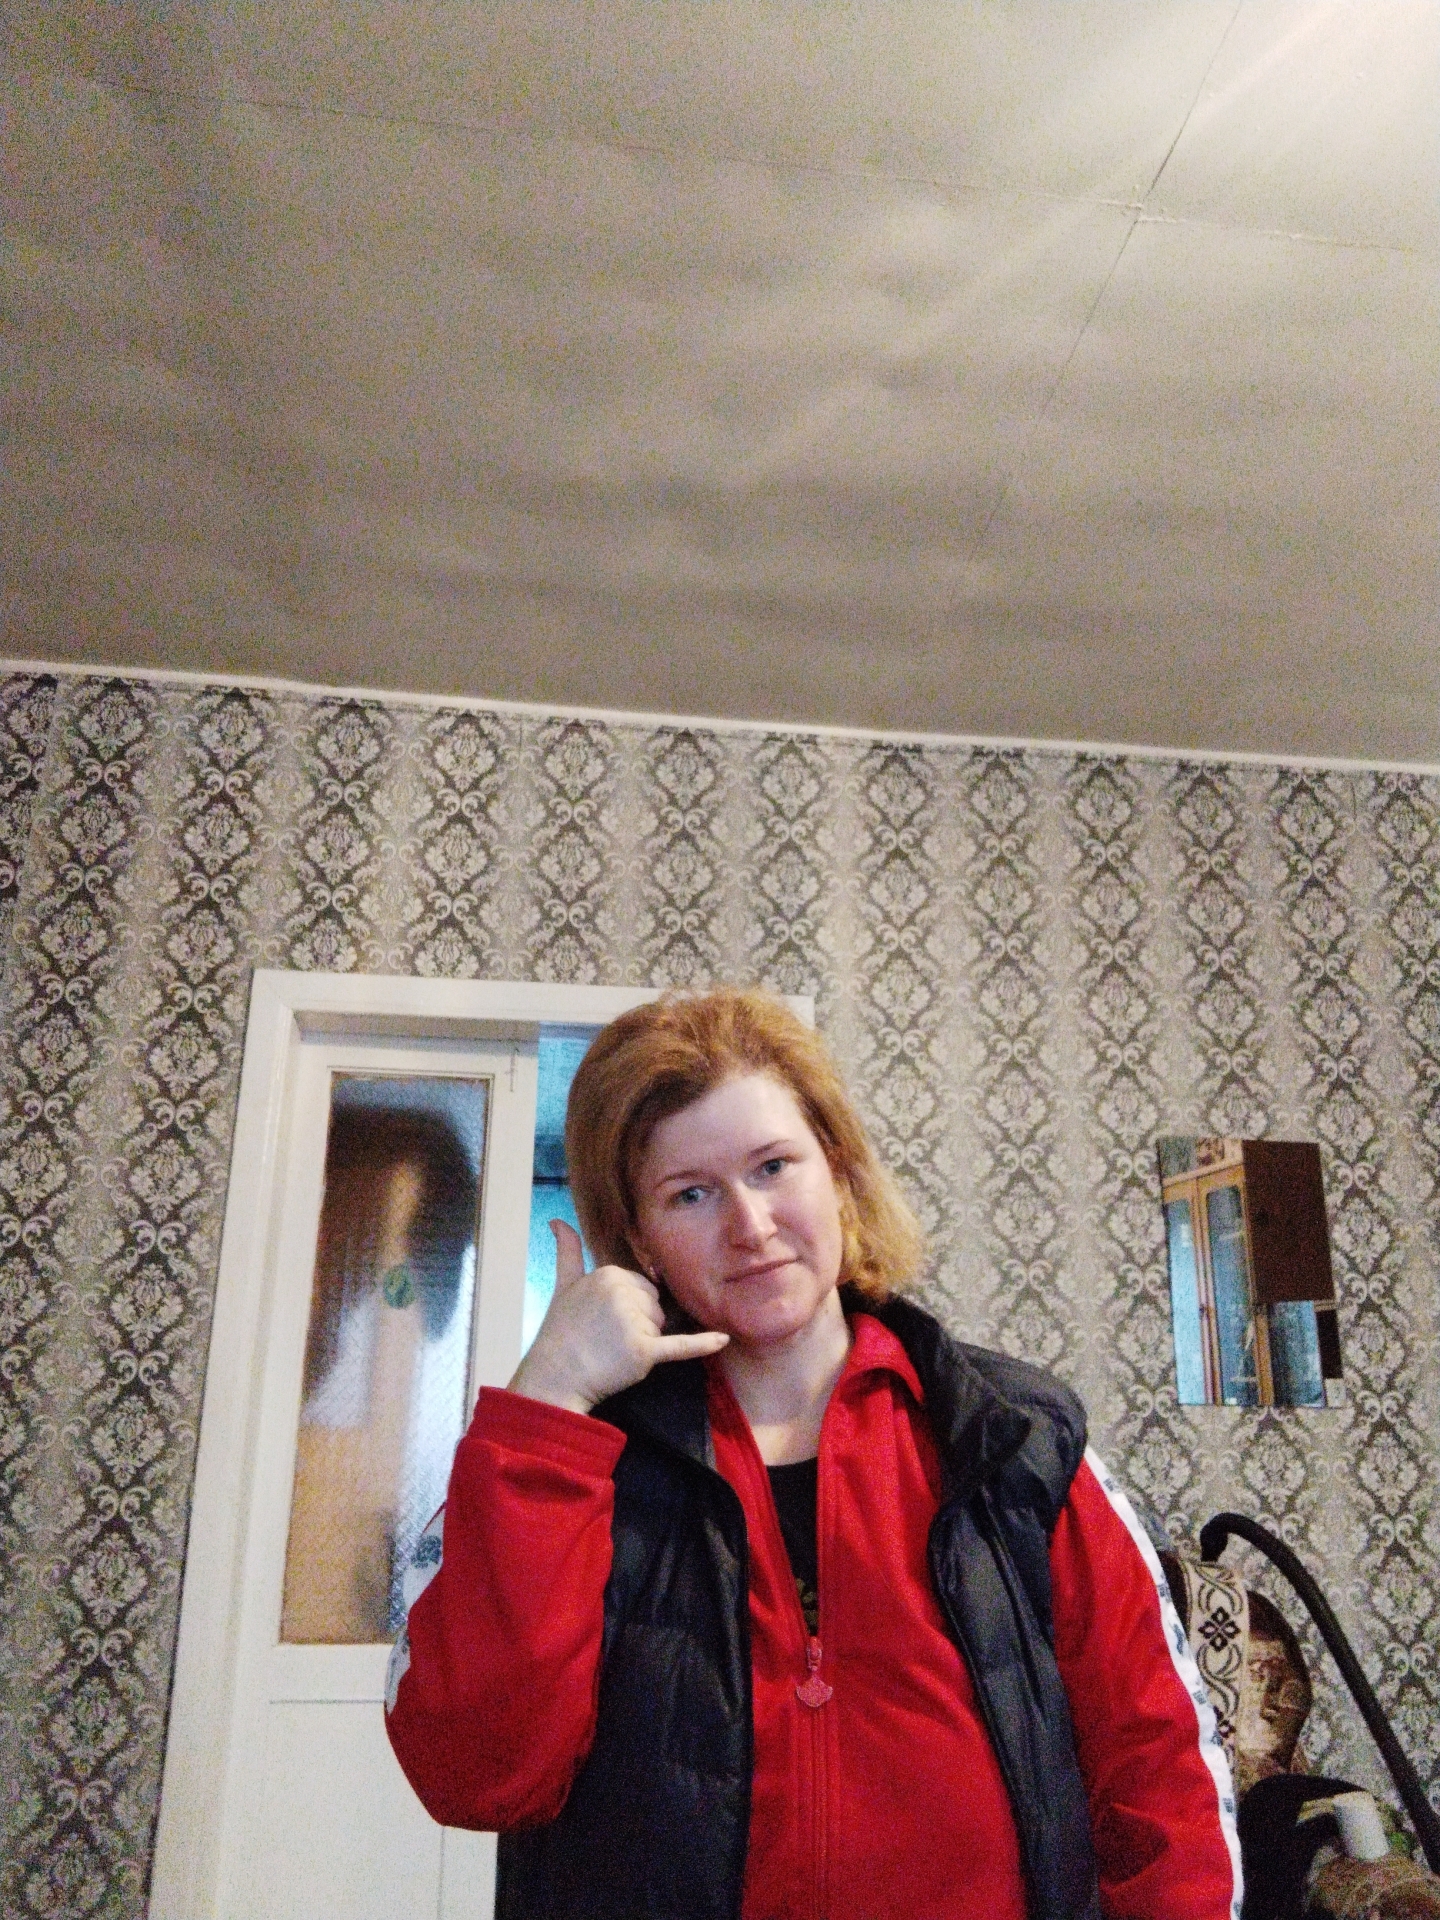
Label: noise